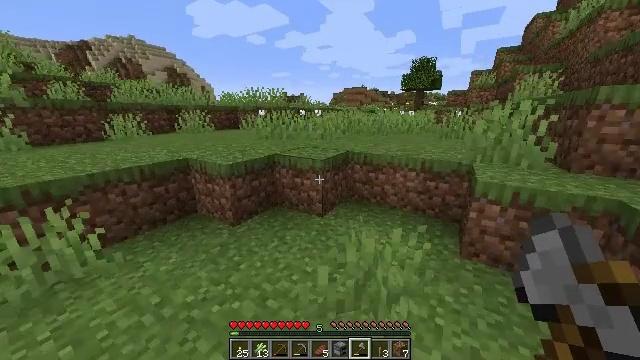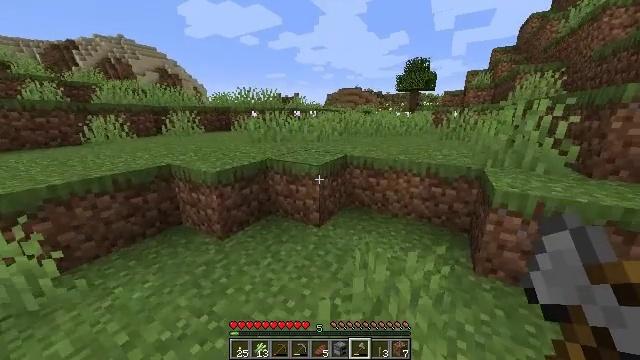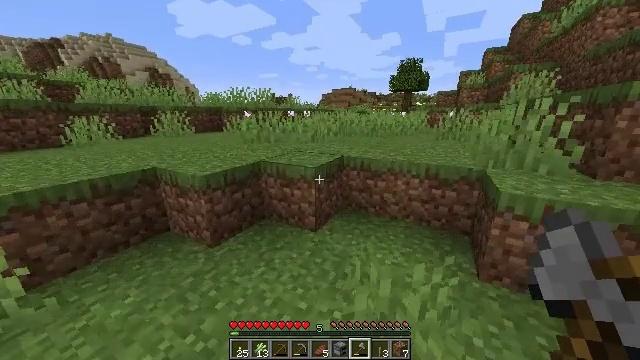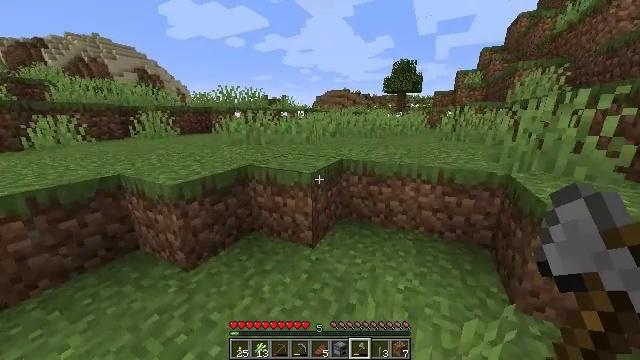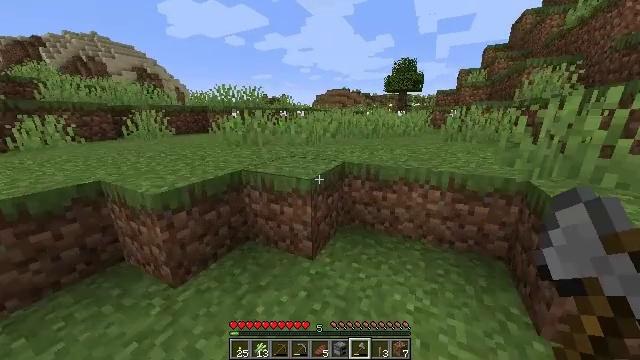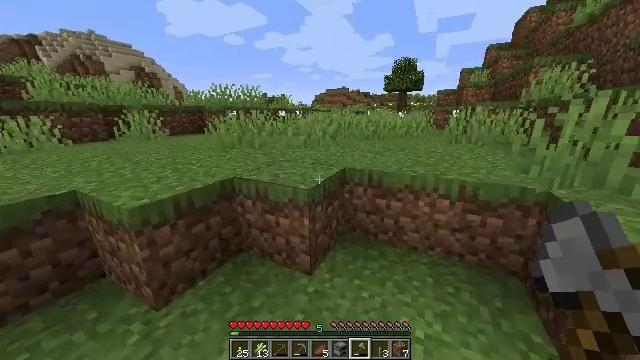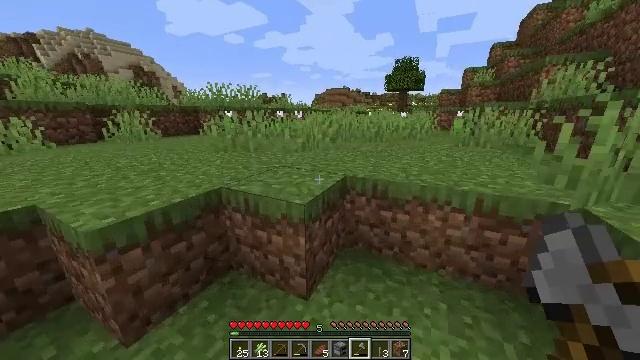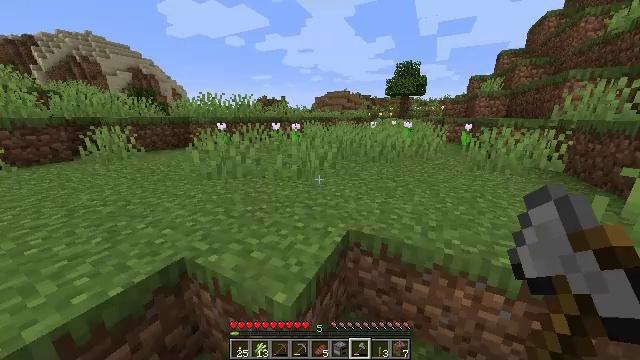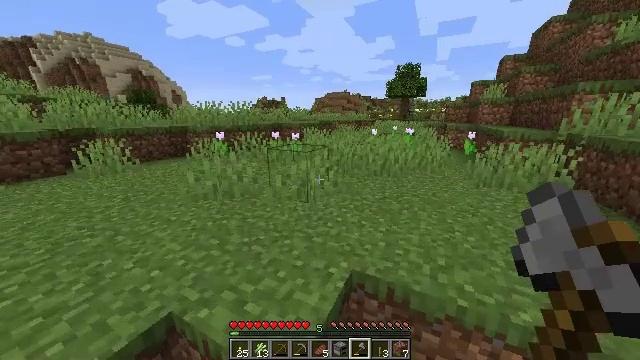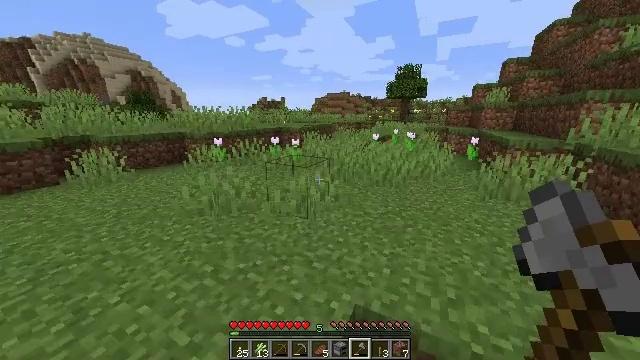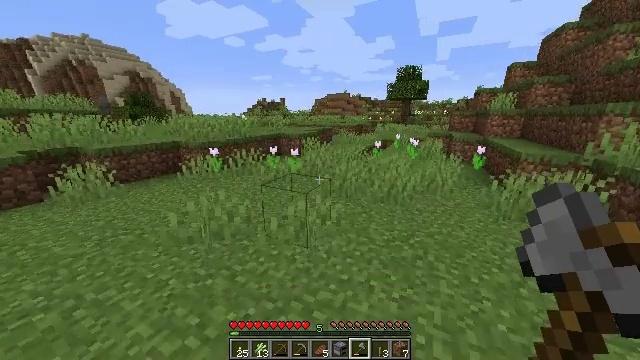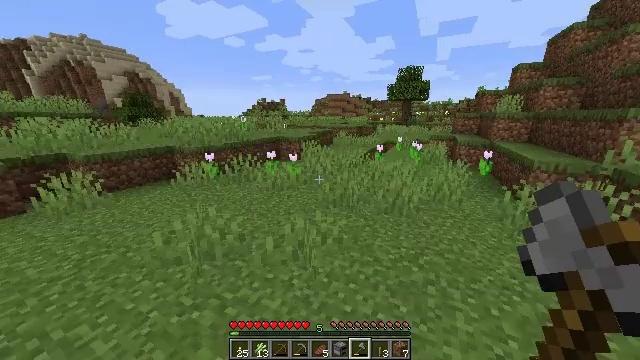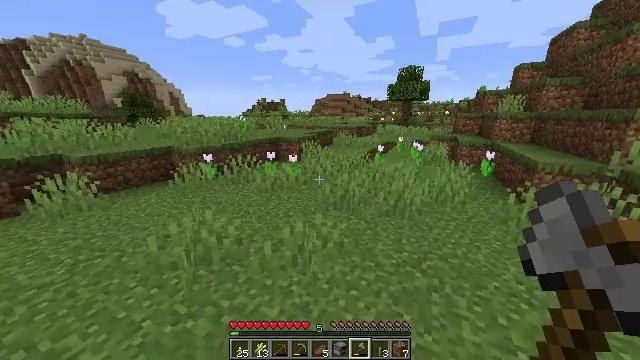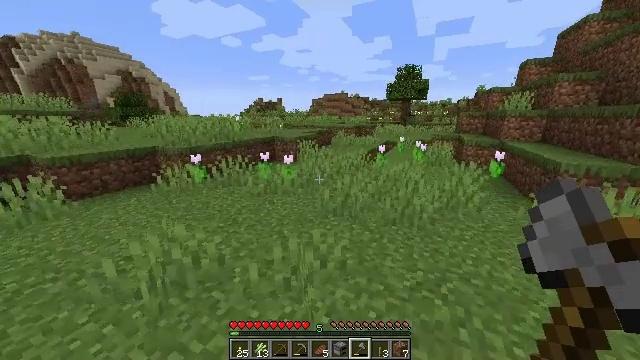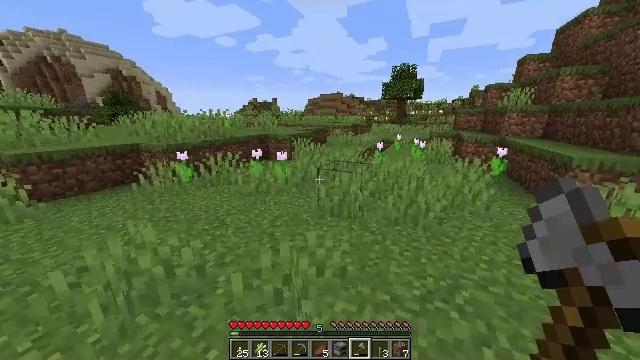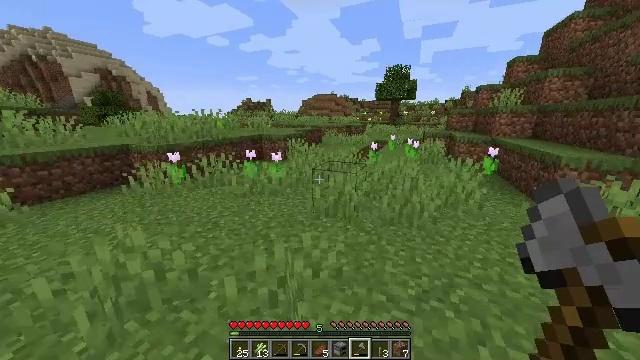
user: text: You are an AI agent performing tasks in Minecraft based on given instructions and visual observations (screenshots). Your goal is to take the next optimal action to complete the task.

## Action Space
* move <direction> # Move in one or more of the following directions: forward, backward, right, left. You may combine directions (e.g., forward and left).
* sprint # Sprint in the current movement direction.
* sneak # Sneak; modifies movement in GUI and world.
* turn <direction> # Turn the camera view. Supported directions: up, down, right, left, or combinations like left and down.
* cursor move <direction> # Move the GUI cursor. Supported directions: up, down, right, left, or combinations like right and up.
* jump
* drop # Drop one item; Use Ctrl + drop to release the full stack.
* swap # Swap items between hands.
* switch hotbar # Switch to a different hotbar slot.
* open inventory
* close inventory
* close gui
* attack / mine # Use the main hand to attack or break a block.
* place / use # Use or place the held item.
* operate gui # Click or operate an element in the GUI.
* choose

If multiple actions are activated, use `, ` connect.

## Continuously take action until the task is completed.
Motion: motion action
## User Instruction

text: Break the sugar cane.
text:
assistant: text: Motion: move forward, sprint, turn right
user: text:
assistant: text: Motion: move forward, sprint, turn right
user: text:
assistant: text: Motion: move forward, sprint, turn right
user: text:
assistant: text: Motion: move forward, sprint
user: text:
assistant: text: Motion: move forward, sprint
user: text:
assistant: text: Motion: move forward, sprint
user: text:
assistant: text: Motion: move forward, sprint, jump
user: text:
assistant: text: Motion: move forward, sprint, jump
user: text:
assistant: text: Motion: move forward, sprint, jump
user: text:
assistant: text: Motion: move forward, sprint, jump
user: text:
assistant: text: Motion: move forward, sprint, jump
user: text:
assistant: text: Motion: move forward, sprint, jump
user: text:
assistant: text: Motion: move forward, sprint, jump
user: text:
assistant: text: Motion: move forward, sprint, turn right
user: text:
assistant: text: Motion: move forward, sprint, turn right
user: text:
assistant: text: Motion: move forward, sprint, turn right
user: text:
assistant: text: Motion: move forward, sprint, turn right
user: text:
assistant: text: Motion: move forward, sprint
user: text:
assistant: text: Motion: move forward, sprint, turn right
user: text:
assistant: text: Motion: move forward, sprint, turn right
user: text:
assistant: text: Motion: move forward, sprint
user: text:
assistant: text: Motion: move forward, sprint
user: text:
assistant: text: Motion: move forward, sprint
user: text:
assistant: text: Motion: move forward, sprint
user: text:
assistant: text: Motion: move forward, sprint
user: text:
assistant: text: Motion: move forward, sprint
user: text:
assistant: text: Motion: move forward, sprint
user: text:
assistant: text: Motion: move forward, sprint
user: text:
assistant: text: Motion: move forward, sprint
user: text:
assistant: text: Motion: move forward, sprint